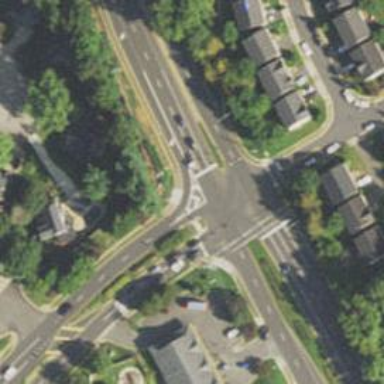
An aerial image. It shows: Unmarked crossing on the road.